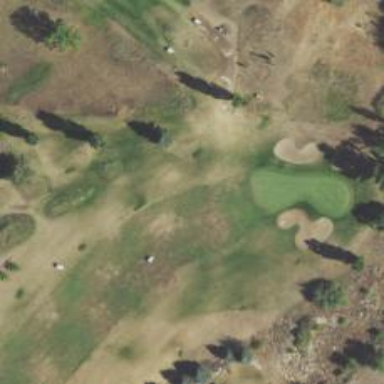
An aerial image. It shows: Golf hole.